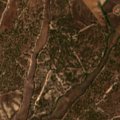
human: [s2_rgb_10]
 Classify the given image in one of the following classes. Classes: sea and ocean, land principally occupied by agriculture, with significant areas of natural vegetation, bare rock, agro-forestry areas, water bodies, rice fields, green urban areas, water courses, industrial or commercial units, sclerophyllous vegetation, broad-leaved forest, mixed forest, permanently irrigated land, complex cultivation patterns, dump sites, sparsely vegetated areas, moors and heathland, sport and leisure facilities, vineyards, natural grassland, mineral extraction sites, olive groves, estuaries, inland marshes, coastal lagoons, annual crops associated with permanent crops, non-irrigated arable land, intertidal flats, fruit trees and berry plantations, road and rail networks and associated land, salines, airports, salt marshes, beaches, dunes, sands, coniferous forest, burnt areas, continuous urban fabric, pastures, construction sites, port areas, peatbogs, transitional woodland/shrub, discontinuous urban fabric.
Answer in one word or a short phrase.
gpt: non-irrigated arable land, complex cultivation patterns, agro-forestry areas, broad-leaved forest